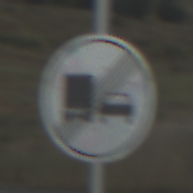
Verkehrszeichen: EndeUeberholverbotKraftfahrzeuge
Umgebung: Outdoor, RoadRail
Tageszeit: SunriseSunset
Wetter: PartlyCloudy
Licht: Natural
Jahreszeit: NotSpecified
Kontrast: LowContrast